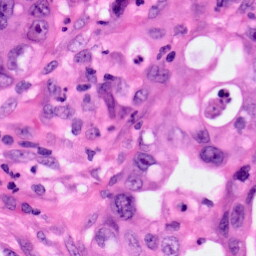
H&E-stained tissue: Pancreatic